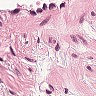
Metastatic tissue present: no